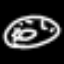
Label: donut